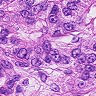
Metastatic tissue present: yes